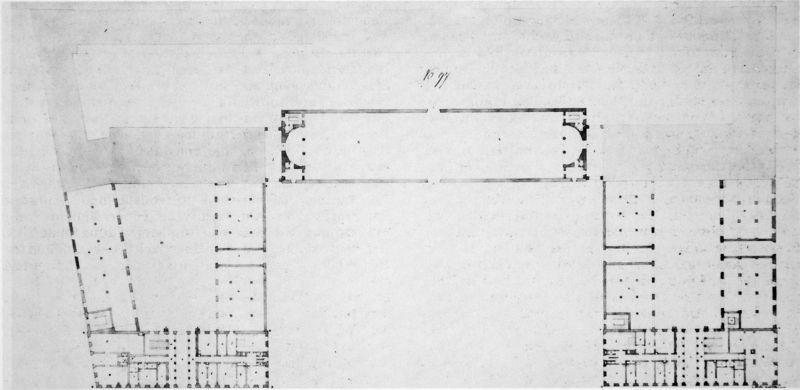
Titel: Marstallgebäude zur Residenz in München - Grundriss (B)
Künstler: Carl von Fischer
Standort: München
Institution: Architektursammlung der Technischen Universität
Schlagwörter: dunkel, flügel, stadt, fenster, grau, hell, pfeiler, raum, schwarz, skizze, stützen, säulen, weiss, zeichnung, zimmer, anlage, gebäude, haus, schloss, masse, wand, architektur, häuser, kirche, schrift, papier, ansicht, türen, studie, mauer, formen, linien, hof, platz, saal, detail, symmetrie, durchgang, striche, tor, galerie, halle, anbau, rechtecke, bögen, punkte, wände, wei, eingang, eingänge, antike, kloster, rechteck, münchen, palast, linear, bleistift, räume, entwurf, tinte, rom, quadrate, mauern, residenz, apsis, romanik, plan, achsen, tempel, auszug, mittelteil, höfe, römisch, geschoss, basilika, säulengang, grundriss, massstab, aufriss, architekturzeichnung, profanbau, bauplan, innenhöfe, aufteilung, raumfolge, erweiterung, apsiden, durchgänge, grundrißplan, pinkte, schloßflügel, teile, rechtwinklig, 99, renaissane, rechtzeck, pumkte